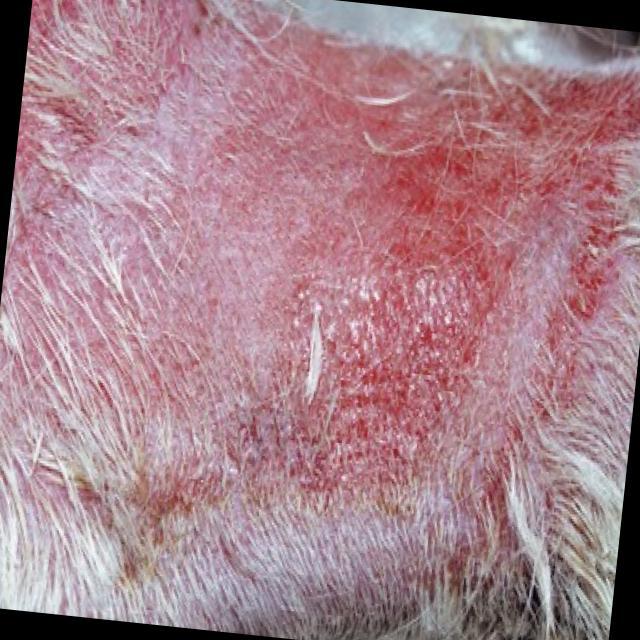
Canine fungal skin infection — characterized by alopecia, scaling, crusting, and circular lesions. Common agents include Malassezia and Candida species.